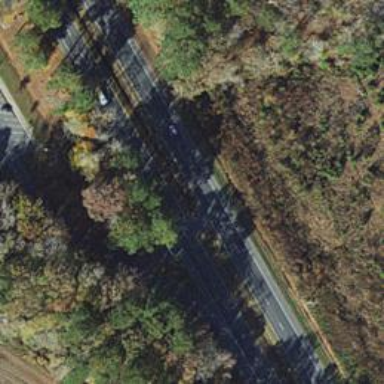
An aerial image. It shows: Trunk link highway.